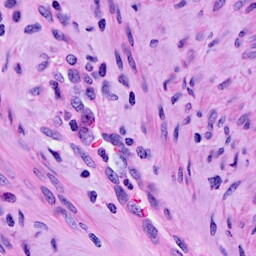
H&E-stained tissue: Cervix